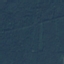
Land use / land cover: Forest